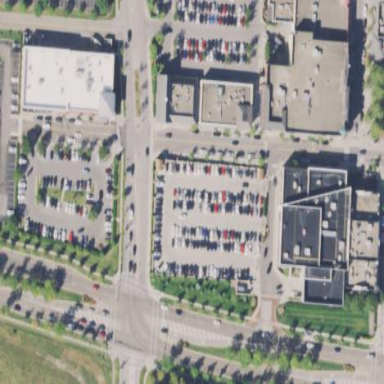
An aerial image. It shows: Multi-storey parking building.